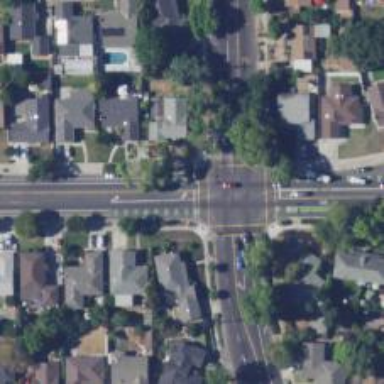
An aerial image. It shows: Solid stop line on the road.